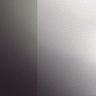
Metastatic tissue present: no